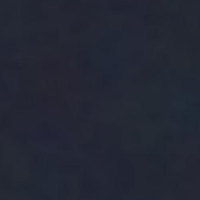
EUNIS habitat code: 14
Species observed at this site:
Chroicocephalus ridibundus